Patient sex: F
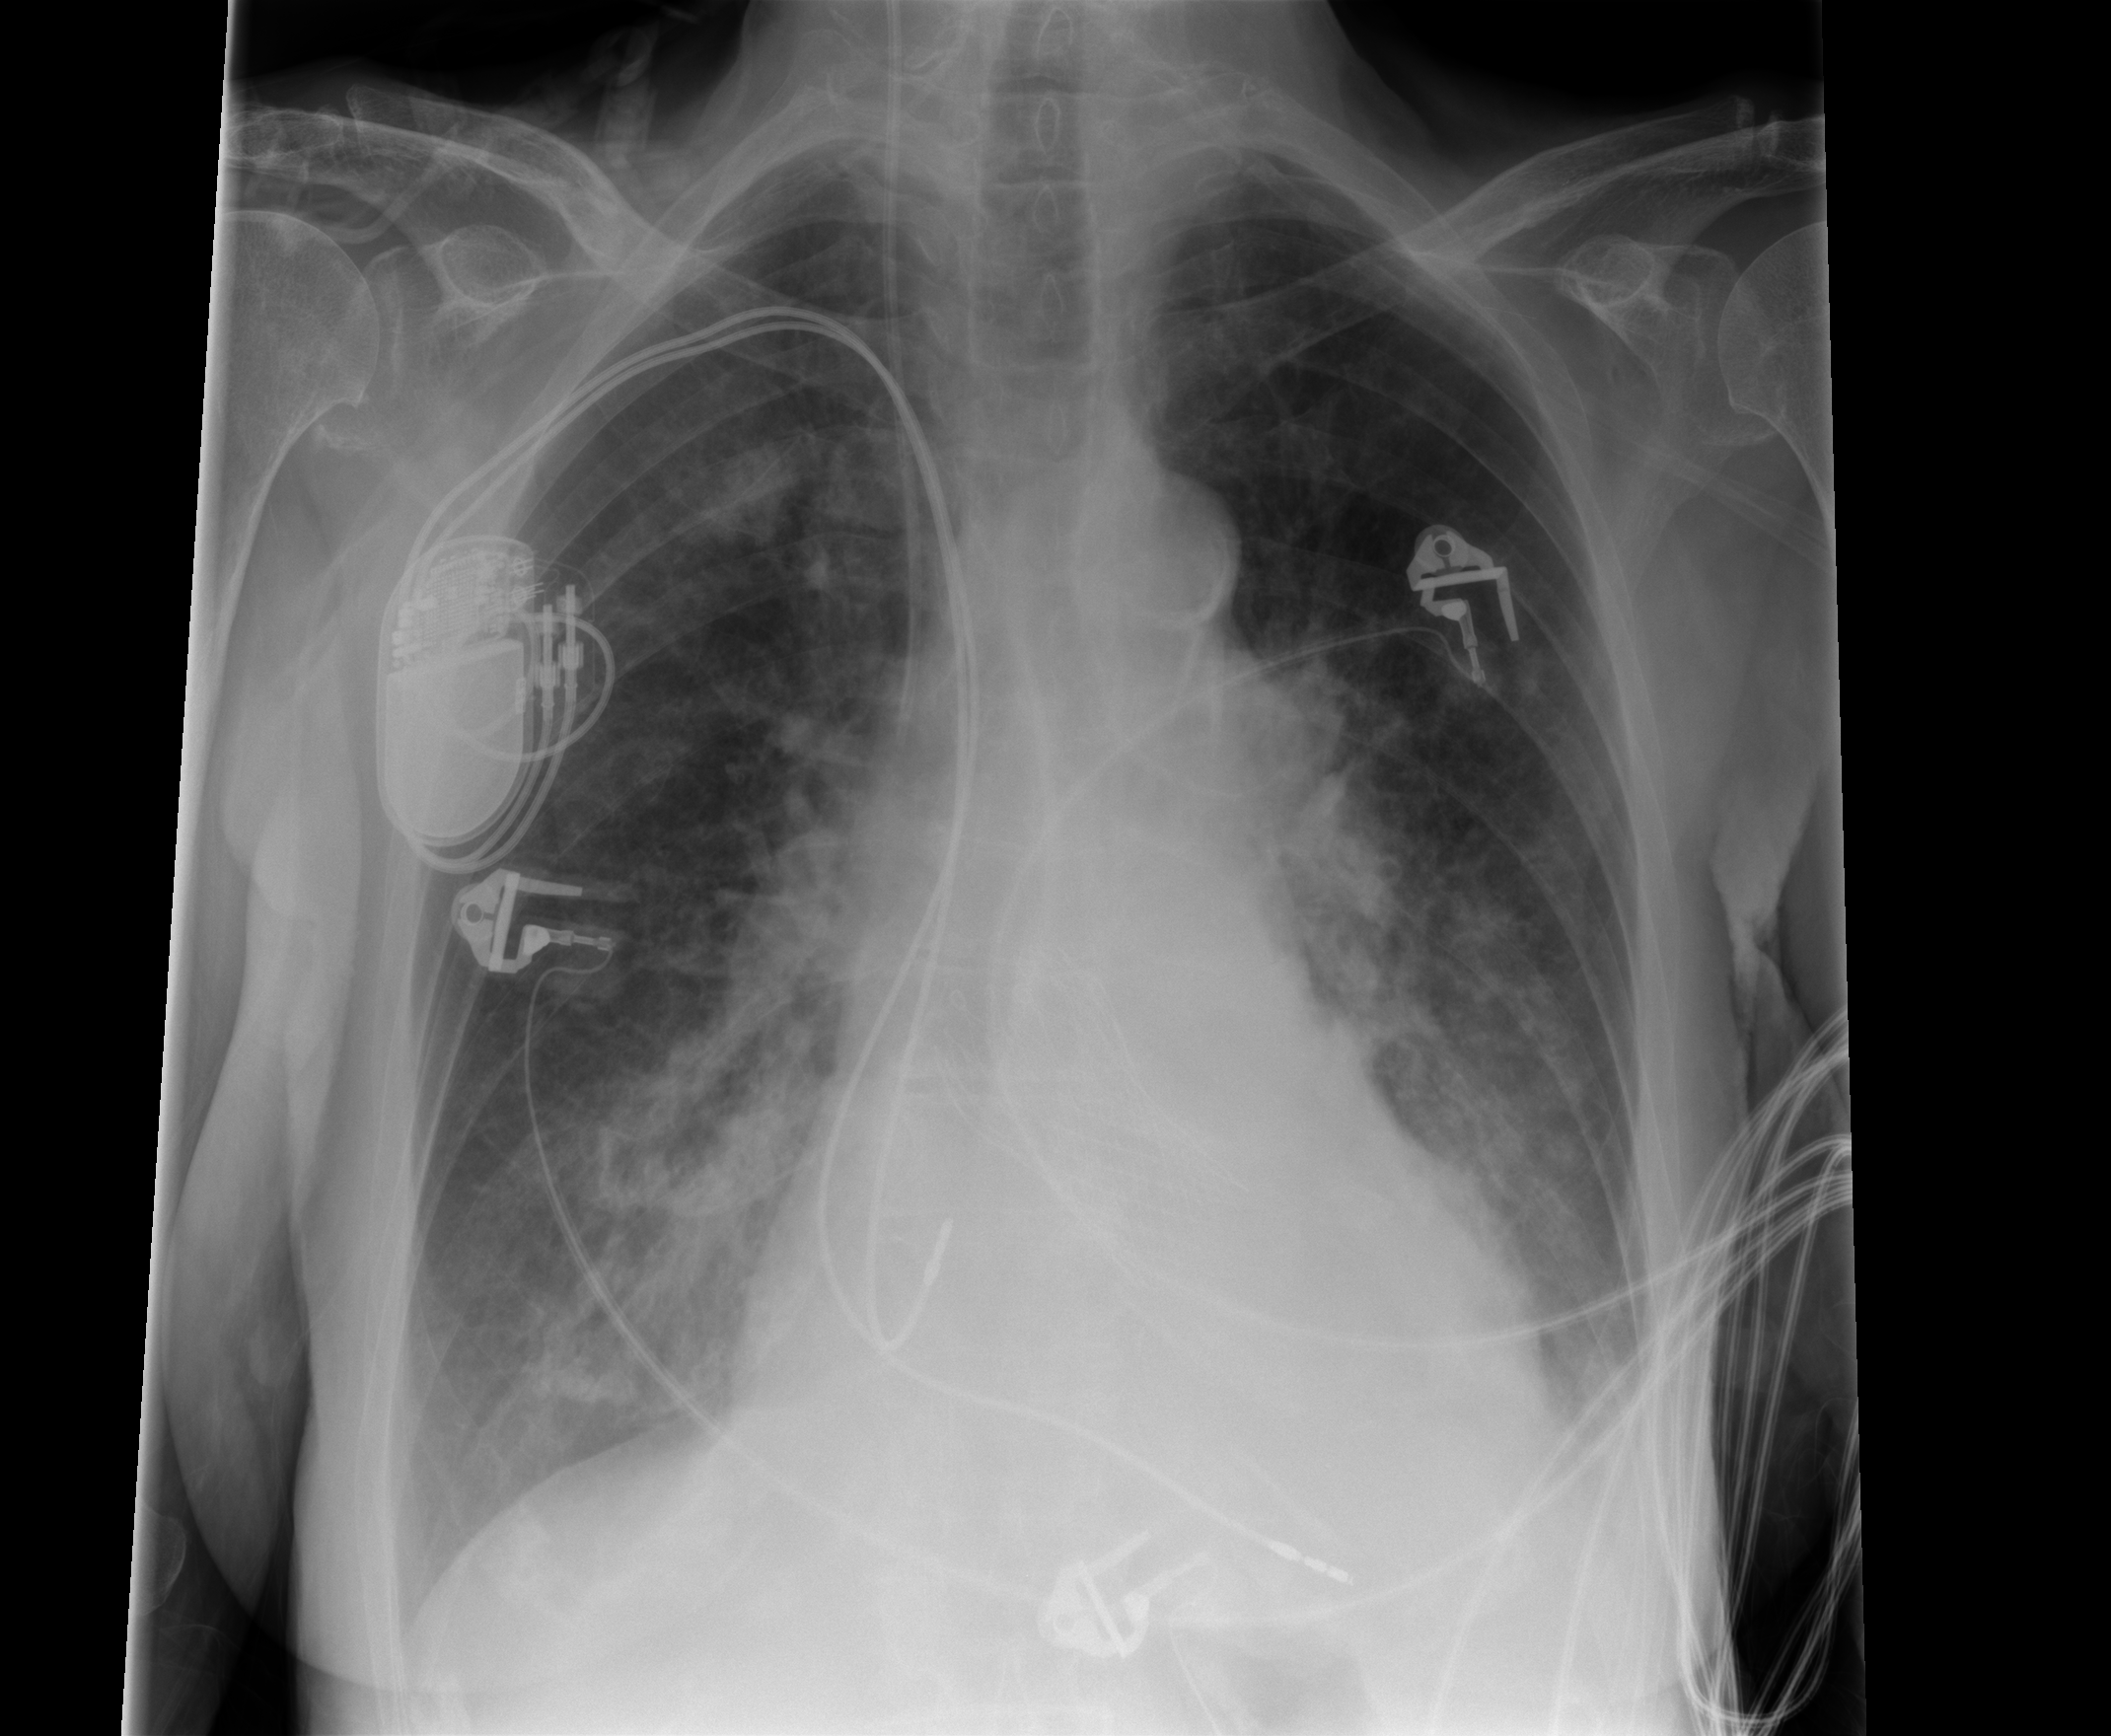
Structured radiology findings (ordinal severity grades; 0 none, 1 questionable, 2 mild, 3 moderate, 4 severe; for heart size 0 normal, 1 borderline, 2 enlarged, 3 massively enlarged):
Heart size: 0
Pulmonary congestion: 2
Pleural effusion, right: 0
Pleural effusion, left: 1
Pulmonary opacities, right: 2
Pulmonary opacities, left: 2
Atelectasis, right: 1
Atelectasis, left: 1